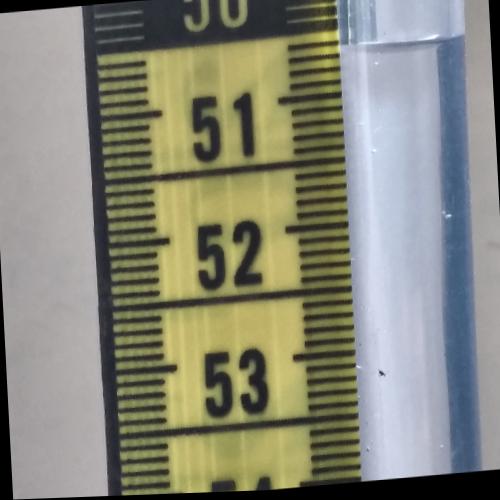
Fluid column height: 50.6 cm